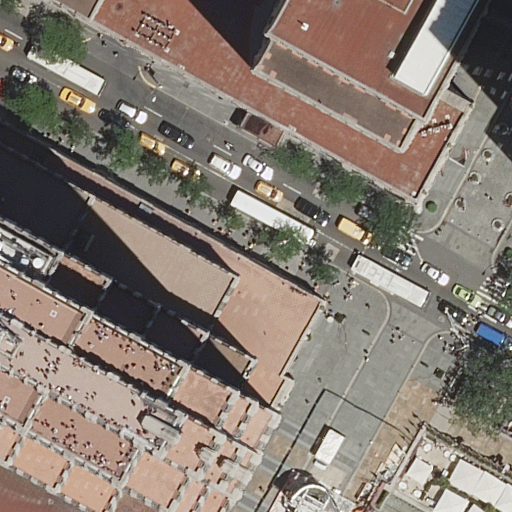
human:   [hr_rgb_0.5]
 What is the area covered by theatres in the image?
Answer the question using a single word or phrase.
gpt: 3425m2

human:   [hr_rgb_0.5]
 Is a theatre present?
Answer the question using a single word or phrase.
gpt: yes

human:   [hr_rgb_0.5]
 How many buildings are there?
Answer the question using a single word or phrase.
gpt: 3

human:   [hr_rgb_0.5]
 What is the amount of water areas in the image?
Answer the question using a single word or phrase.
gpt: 0

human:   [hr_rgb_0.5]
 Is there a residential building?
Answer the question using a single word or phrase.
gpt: yes

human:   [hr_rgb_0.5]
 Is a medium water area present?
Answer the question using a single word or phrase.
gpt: no

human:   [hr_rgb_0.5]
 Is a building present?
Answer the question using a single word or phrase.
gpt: yes

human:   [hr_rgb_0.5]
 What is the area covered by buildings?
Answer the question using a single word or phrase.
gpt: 10572m2

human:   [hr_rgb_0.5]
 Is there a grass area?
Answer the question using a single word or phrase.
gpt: yes

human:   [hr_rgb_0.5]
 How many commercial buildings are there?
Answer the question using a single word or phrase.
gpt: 1

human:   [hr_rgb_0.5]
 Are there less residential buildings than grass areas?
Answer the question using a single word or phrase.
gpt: no

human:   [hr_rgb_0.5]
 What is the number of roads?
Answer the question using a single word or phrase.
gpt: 3

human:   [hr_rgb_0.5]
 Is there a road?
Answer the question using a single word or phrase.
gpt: yes

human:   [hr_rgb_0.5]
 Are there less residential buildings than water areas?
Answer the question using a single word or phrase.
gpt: no

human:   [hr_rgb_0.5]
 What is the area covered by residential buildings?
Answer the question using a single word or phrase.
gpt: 7079m2

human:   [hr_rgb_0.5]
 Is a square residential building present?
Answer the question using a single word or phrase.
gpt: no

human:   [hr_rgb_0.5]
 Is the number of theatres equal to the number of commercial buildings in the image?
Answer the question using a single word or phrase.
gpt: yes

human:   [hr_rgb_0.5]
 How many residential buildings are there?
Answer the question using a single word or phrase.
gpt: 2

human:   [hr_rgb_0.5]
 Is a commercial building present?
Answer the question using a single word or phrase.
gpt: yes

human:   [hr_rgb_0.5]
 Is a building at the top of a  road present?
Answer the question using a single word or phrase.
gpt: yes

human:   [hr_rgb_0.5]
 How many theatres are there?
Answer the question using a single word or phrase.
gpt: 1

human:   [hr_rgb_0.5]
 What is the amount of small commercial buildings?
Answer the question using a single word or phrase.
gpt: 0

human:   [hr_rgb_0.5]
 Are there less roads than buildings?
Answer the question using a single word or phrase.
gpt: no

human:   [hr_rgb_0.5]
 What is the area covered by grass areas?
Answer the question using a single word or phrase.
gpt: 70m2

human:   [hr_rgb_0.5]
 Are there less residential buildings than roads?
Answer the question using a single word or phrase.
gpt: yes

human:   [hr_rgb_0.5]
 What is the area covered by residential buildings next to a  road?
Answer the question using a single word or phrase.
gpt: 7079m2

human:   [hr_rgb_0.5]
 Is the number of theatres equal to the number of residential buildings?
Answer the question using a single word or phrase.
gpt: no

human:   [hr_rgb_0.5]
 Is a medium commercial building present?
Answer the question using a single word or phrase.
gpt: no

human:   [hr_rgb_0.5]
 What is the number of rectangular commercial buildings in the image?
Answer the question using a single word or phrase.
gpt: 0

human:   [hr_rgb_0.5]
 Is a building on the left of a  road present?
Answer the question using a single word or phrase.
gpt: yes

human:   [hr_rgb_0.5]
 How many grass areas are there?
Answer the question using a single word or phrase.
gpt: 1

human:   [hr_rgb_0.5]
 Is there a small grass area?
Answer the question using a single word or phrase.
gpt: yes

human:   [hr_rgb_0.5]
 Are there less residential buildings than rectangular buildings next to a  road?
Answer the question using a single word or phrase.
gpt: no

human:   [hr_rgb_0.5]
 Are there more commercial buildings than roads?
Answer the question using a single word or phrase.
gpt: no

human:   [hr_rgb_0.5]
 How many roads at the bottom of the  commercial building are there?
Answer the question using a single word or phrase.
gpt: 0

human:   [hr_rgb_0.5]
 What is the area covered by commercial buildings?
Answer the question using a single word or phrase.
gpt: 3492m2

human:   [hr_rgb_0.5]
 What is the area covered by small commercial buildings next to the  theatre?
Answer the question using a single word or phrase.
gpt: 0m2

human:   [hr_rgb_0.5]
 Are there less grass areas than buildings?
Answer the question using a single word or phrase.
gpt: yes

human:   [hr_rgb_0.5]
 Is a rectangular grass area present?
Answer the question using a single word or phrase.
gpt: yes

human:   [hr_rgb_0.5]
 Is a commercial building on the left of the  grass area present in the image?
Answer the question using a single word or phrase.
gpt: yes

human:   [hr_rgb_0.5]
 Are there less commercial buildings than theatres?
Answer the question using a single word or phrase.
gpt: no

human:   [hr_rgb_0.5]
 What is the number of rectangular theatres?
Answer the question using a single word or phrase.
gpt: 0

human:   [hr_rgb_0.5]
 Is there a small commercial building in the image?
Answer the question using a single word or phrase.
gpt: no

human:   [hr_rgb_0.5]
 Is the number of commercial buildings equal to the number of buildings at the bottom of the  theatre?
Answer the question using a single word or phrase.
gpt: yes

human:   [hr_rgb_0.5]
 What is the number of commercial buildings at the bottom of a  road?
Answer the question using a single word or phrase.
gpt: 0

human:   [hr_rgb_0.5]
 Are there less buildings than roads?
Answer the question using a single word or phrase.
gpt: no

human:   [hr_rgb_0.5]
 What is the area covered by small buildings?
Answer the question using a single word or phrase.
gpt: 0m2

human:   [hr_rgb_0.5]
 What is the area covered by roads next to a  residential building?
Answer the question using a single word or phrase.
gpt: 0m2

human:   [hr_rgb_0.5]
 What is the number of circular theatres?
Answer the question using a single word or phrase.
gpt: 0

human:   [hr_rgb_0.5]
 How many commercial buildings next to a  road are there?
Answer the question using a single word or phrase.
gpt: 1

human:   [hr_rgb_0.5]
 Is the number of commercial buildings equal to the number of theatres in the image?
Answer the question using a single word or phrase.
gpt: yes

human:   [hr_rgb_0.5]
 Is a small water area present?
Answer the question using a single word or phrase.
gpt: no

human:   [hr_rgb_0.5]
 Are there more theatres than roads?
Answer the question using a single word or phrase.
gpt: no

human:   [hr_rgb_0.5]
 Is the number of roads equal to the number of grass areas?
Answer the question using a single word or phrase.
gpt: no

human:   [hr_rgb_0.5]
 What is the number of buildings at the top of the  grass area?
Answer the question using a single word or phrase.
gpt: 2

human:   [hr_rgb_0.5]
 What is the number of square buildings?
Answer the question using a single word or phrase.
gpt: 0

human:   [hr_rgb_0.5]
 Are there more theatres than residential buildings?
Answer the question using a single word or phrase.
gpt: no

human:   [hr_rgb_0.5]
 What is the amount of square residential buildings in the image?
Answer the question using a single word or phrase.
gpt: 0

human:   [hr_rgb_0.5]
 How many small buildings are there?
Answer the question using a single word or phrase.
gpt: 0

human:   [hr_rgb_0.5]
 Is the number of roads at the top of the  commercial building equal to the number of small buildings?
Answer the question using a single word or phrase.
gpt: no

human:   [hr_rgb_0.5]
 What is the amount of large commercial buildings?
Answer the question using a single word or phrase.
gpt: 1

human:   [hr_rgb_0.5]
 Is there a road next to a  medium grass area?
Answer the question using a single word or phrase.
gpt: no

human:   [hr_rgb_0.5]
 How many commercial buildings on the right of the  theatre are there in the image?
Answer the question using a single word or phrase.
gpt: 0

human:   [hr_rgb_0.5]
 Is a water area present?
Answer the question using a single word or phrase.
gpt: no